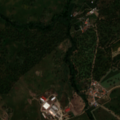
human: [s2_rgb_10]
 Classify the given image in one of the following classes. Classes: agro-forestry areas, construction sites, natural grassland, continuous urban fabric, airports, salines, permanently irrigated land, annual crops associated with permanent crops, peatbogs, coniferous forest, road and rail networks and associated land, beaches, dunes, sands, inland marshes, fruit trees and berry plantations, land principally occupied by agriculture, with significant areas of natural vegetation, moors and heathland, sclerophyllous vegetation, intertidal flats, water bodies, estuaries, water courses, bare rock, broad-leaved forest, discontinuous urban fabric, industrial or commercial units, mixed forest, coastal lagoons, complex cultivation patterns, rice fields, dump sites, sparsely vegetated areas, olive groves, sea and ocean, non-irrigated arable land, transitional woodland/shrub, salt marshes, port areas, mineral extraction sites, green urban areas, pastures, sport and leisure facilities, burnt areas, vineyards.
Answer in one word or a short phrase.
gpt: continuous urban fabric